Question: I'm building zeromq 4.0.5. I need a 64-bit static build. I'm using VS2013. When I go into the configuration manager and change the platform to x64 the platform for libzmq remains Win32. If I manually change that one to x64 and close the dialog, it is back at Win32 when I open it again. Why? How do I get it to x64?

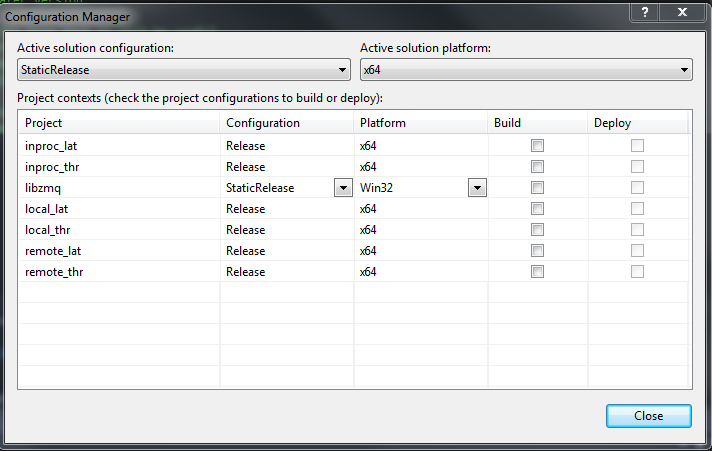
Answer: I resolved my issue by editing the project file (.vcxproj). I went through made an x64 entry for every win32 entry.
For example, I found this entry:
'''
<PropertyGroup Condition="'$(Configuration)|$(Platform)'=='StaticRelease|Win32'" Label="Configuration">
<ConfigurationType>StaticLibrary</ConfigurationType>
<CharacterSet>MultiByte</CharacterSet>
<WholeProgramOptimization>true</WholeProgramOptimization>
<PlatformToolset>v120</PlatformToolset>
</PropertyGroup>
'''
So I added this entry:
'''
<PropertyGroup Condition="'$(Configuration)|$(Platform)'=='StaticRelease|x64'" Label="Configuration">
<ConfigurationType>StaticLibrary</ConfigurationType>
<CharacterSet>MultiByte</CharacterSet>
<WholeProgramOptimization>true</WholeProgramOptimization>
<PlatformToolset>v120</PlatformToolset>
</PropertyGroup>
'''
There were probably around a dozen entries that needed to be added. No changes other than Win32->x64 were made for the entries.